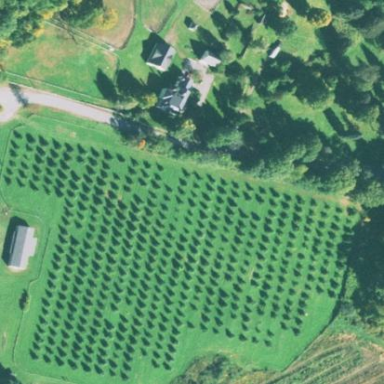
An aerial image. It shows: Orchard.